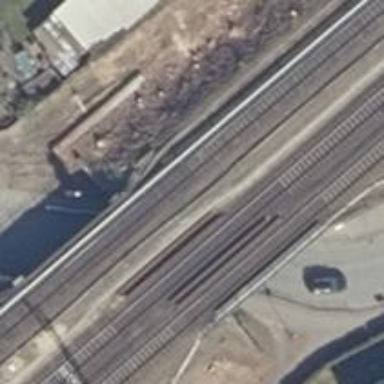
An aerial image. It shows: Bridge for electrified light rail.